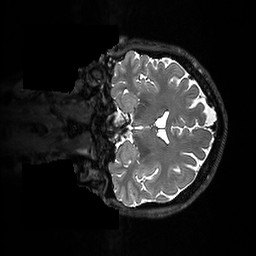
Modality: T2w
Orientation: coronal
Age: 47
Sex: female
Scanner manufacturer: ge
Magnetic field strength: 3 T
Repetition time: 3.202 s
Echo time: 0.06582 s